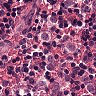
Metastatic tissue present: yes